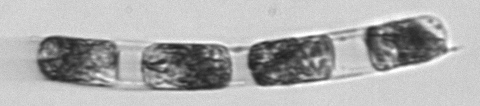
Label: Hemiaulus